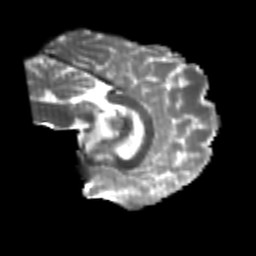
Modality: T2w
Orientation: sagittal
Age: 23
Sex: male
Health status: healthy
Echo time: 0.074 s